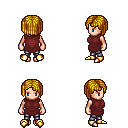
a pixel art fantasy rpg character, female body template, human, light skin, maroon tunic, metal pants, blonde pageboy hairstyle, gold boots, four views (front, back, left, right), 2x2 character sprite sheet, small pixel art, hard edges, no anti-aliasing